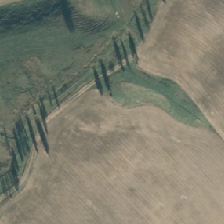
Land cover: shortrotation_cropland